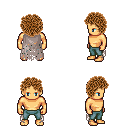
a pixel art fantasy rpg character, male body template, human, tanned skin, gray tattered cape, teal pants, brown curly afro hairstyle, four views (front, back, left, right), 2x2 character sprite sheet, small pixel art, hard edges, no anti-aliasing